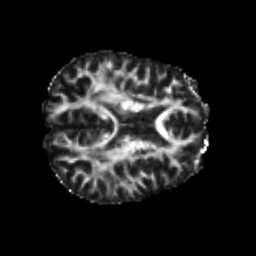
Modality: FA
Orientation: axial
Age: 25
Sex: male
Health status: healthy
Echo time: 0.074 s